問題: 三角形$ABC$の内接円を$\omega$とし、辺$BC$, $CA$, $AB$と$\omega$の接点をそれぞれ$D$, $E$, $F$とする。$A$を中心とし$E$を通る円$\gamma$を描くと、$D$から引いた$BC$の垂線が$\gamma$と2点で交わったため、それらの交点を$D$から近い順に$G$, $H$と名づけた。$DG = GH$が成り立つとき、$\angle BHC$の大きさはいくらか。
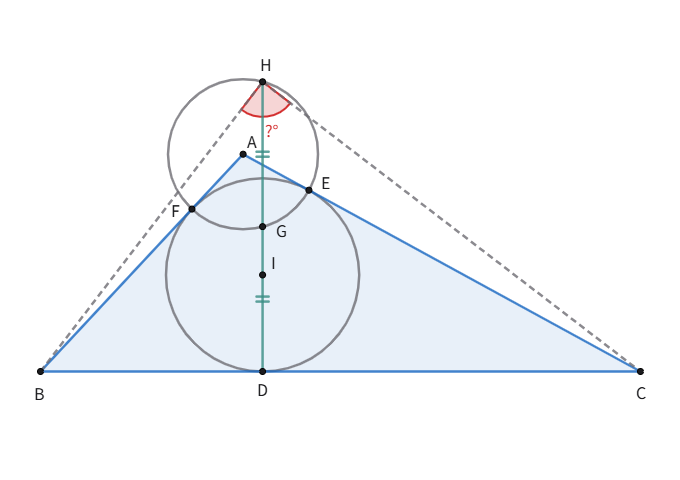
解答: $H$を中心とし$A$を通る円$\gamma'$を描き、$GH$と平行な$\gamma'$の接線を、$B$から近い順に$l$, $m$と名づける。焦点が$A$であり準線が$m$, $l$である放物線をそれぞれ$p$, $q$とすれば、2点$G$, $H$は明らかに$p$, $q$上の点である。また、長さ計算より$B$は$p$上に、$C$は$q$上にそれぞれ存在する。さて、$G$における$p$, $q$の接線をそれぞれ$t$, $u$とすると、放物線の有名性質「放物線の準線と垂直に入射した光線が放物線で反射したとき、放物線の焦点に向かう光線となる」より、$t$, $u$は$G$から引いた$BC$の平行線と$AG$がなす角の二等分線であるから、これらは互いに直交する。加えて$DG = GH$であるから、放物線の有名性質「放物線上の異なる3点$X$, $Y$, $Z$から準線に下ろした垂線の足をそれぞれ$X'$, $Y'$, $Z'$としたとき、$X'Y' = Y'Z'$ならば、$Y$から引いた放物線の接線は$XZ$と平行である」より、$p$の弦$BH$は$t$と平行になり、$q$の弦$CH$は$u$と平行になる。すなわち、$BH$と$CH$もまた互いに直交するので、求める角度は${90}^{\circ}$である。
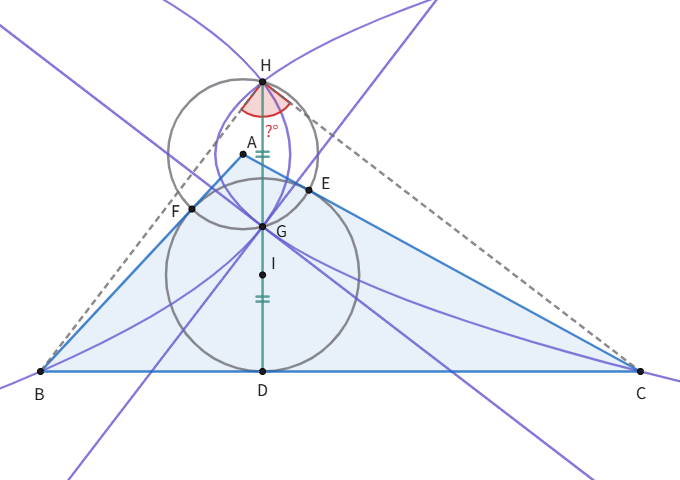
答え: ${90}^{\circ}$
タグ: 2次曲線
難易度: hard